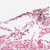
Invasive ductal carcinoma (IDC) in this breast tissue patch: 0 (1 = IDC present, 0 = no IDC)